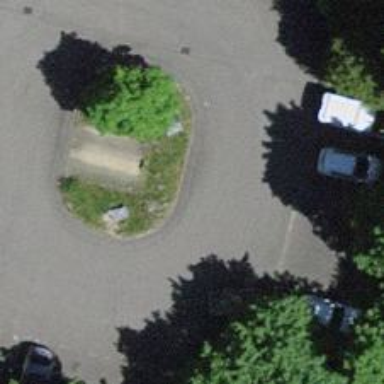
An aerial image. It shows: Car-sharing service available at this location.